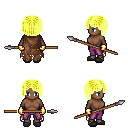
a pixel art fantasy rpg character, female body template, human, dark skin, brown tattered cape, magenta pants, gold pageboy hairstyle, gold gloves, gray slippers, spear, four views (front, back, left, right), 2x2 character sprite sheet, small pixel art, hard edges, no anti-aliasing